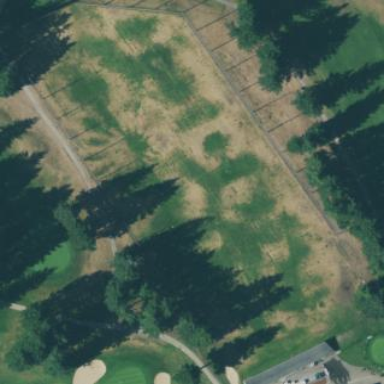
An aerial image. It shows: Grassy area designated for driving range golf.